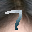
Label: 7